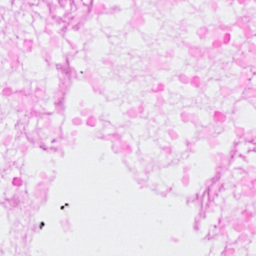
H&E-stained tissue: Breast